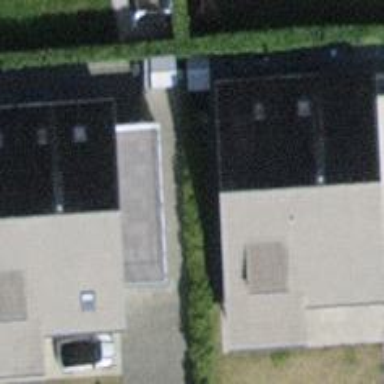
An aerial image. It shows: Detached building with gabled tile roof.